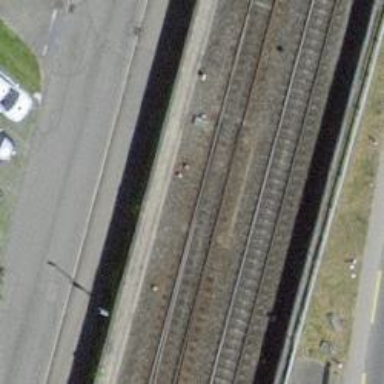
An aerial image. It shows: Railway switch.